Question: When I insert data in PostgreSQL, it is auto inserting many spaces after the value of the field.
I tired to fix it, but I can't find anything

For example: I want to insert value 'John' in column 'Name'. It inserts spaces after John.
'''
->> 'John______________________________________________________________'
'''
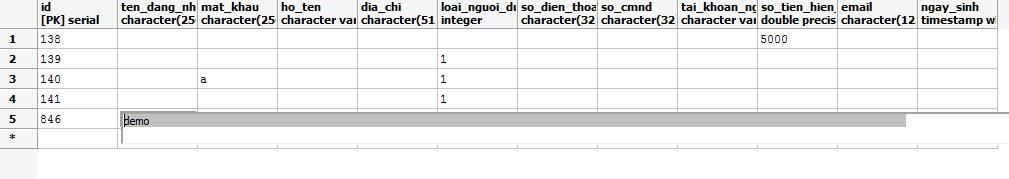
Answer: 'character' is an awful data type that should not be used. This is just one of the reasons. See <URL>.
Change those fields to 'text' or to 'varchar(n)'. 'text' with a 'check' constraint on length where one is required is usually the best option.
'''
ALTER TABLE thetable ALTER COLUMN colname TYPE text;
'''
BTW, it's easier to answer your questions if you post the SQL and - preferably - the output of running that SQL in 'psql', which produces copy-and-pasteable plain text output.